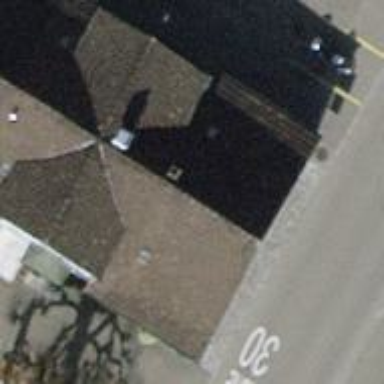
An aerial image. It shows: Restaurant.